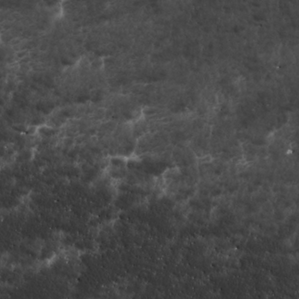
Label: non_frost